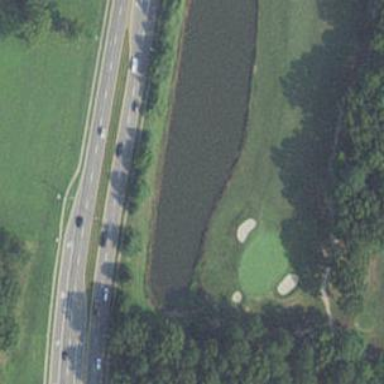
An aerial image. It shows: Picturesque scene of golf course with lateral water hazard.